Interaction volume radius: 5 \u00c5
Interaction volume height: 15 \u00c5
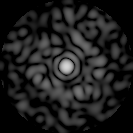
Disorder parameter: 0.8529